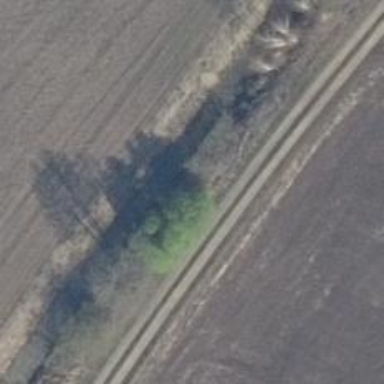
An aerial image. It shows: Row of trees in natural setting.